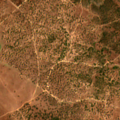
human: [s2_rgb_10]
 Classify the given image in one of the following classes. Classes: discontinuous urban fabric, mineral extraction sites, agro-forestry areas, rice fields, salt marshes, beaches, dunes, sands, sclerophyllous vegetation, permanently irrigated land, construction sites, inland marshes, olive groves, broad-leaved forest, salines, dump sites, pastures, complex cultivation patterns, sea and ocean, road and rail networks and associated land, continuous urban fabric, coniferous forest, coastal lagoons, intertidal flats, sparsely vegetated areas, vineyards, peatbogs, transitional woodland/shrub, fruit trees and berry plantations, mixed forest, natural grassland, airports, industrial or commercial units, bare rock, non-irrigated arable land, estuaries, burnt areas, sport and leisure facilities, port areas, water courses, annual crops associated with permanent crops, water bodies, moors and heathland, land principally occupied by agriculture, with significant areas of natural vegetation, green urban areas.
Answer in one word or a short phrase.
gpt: pastures, agro-forestry areas